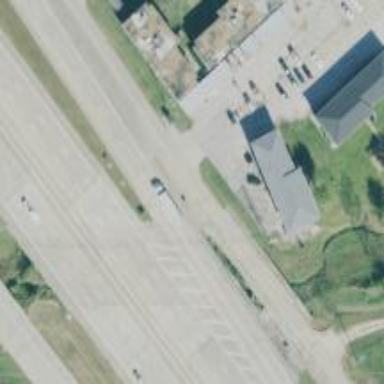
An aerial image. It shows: There is secondary road bridge with frontage road.